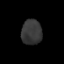
Tissue: prostate
Cell type: Endothelial cells
Senescence score: 0.3435
Nuclear area (px): 502
Mean DAPI intensity: 55.46